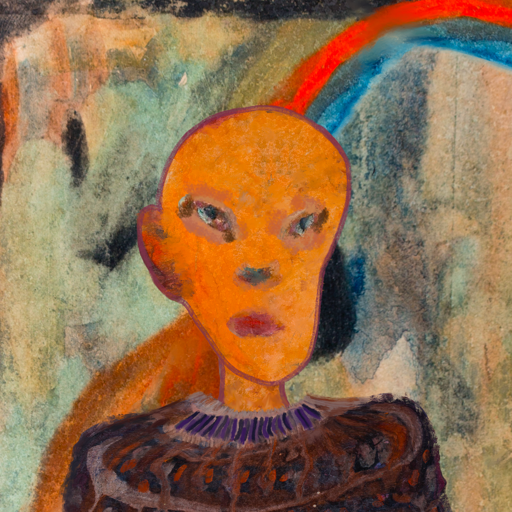
Background: Childish, Head And Neck Front: Hypocrite, Face Front: Boggyland, Bust: Hypocrite, Hair Front: Blank, Head Accessory: Blank, Second Necklace: Blank, Necklace: HillGirl, Baby: Blank